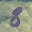
Label: 8